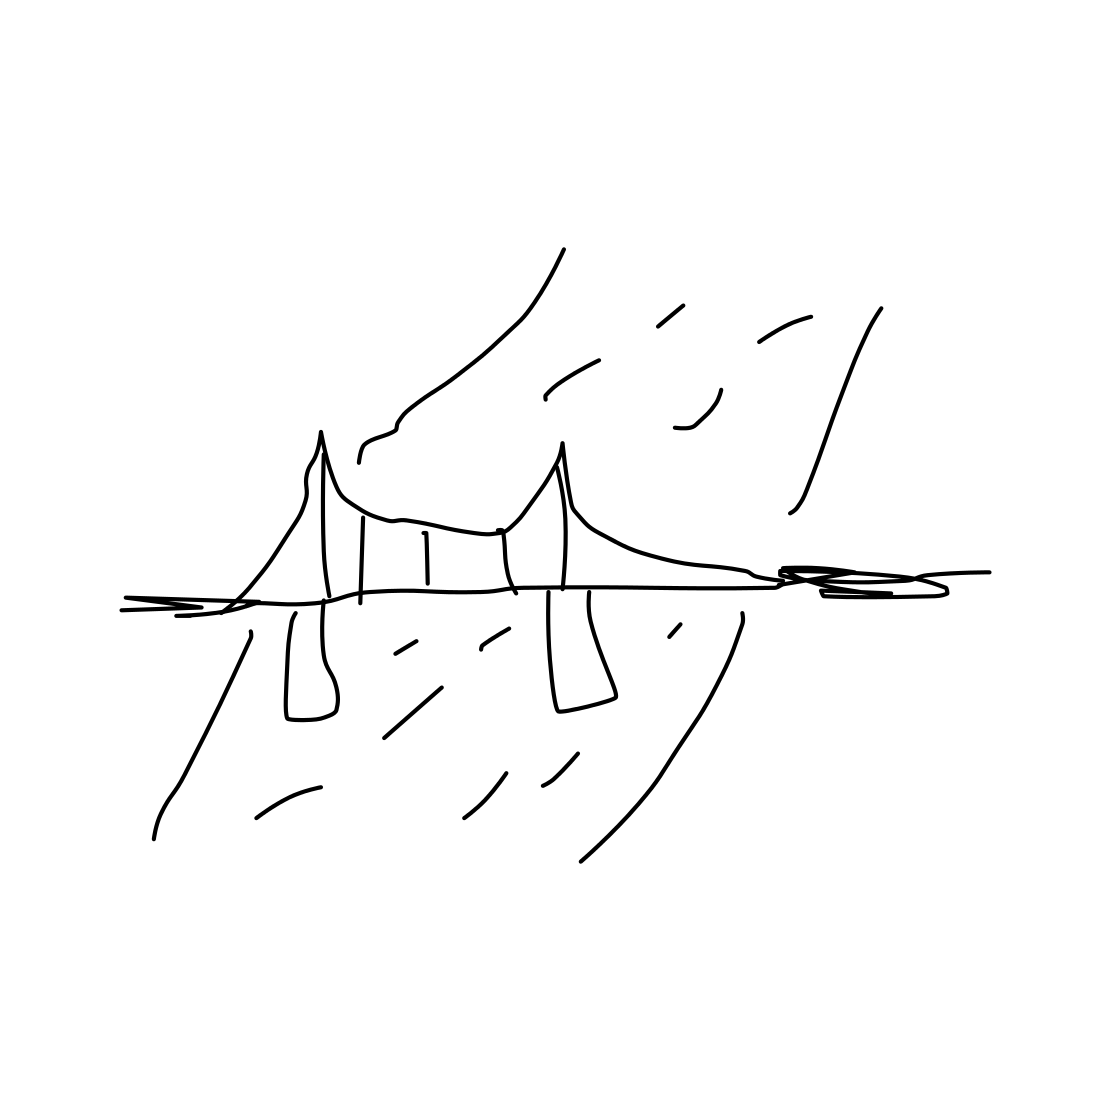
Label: bridge